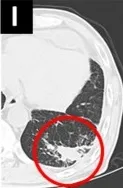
(H-J) Chest CT 2 months after the second pericardiocentesis shows a decrease in pericardial effusion, reduction of the primary lesion (circle), and a few new intrapulmonary lesions (arrows).
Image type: radiology (ct)